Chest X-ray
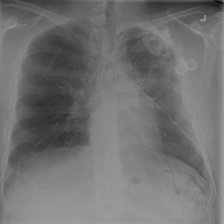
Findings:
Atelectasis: negative
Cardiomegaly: negative
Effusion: negative
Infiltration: positive
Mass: negative
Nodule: negative
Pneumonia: negative
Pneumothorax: positive
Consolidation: negative
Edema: negative
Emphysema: negative
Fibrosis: negative
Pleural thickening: negative
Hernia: negative